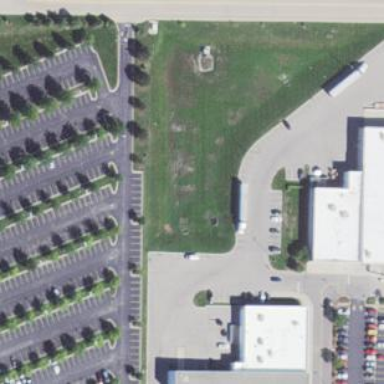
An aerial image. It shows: Parking area with surface.